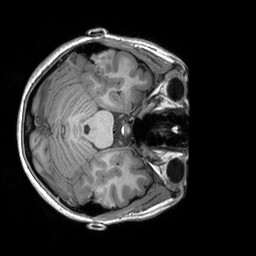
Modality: T1w
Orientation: axial
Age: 20
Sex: female
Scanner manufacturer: siemens
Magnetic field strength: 3 T
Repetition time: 2.3 s
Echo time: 0.00303 s